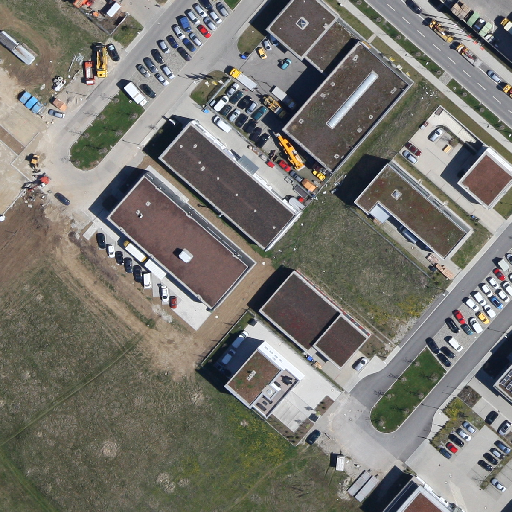
Referring expression: road